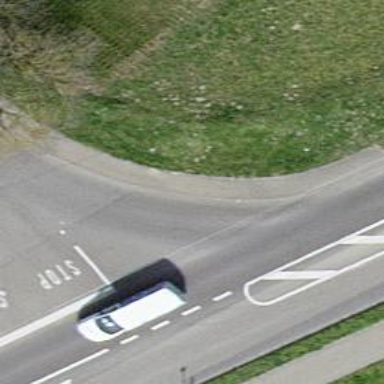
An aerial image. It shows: Asphalt sidewalk.